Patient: sex M, age 52
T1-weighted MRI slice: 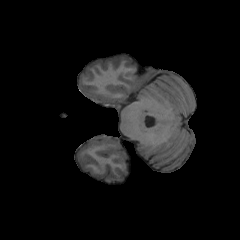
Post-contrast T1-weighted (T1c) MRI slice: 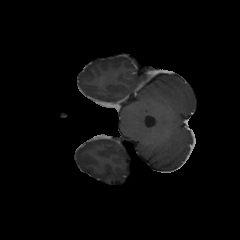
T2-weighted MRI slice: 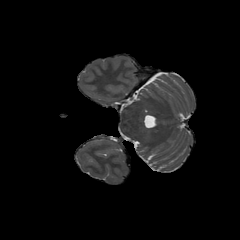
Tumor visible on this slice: no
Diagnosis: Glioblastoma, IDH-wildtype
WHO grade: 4